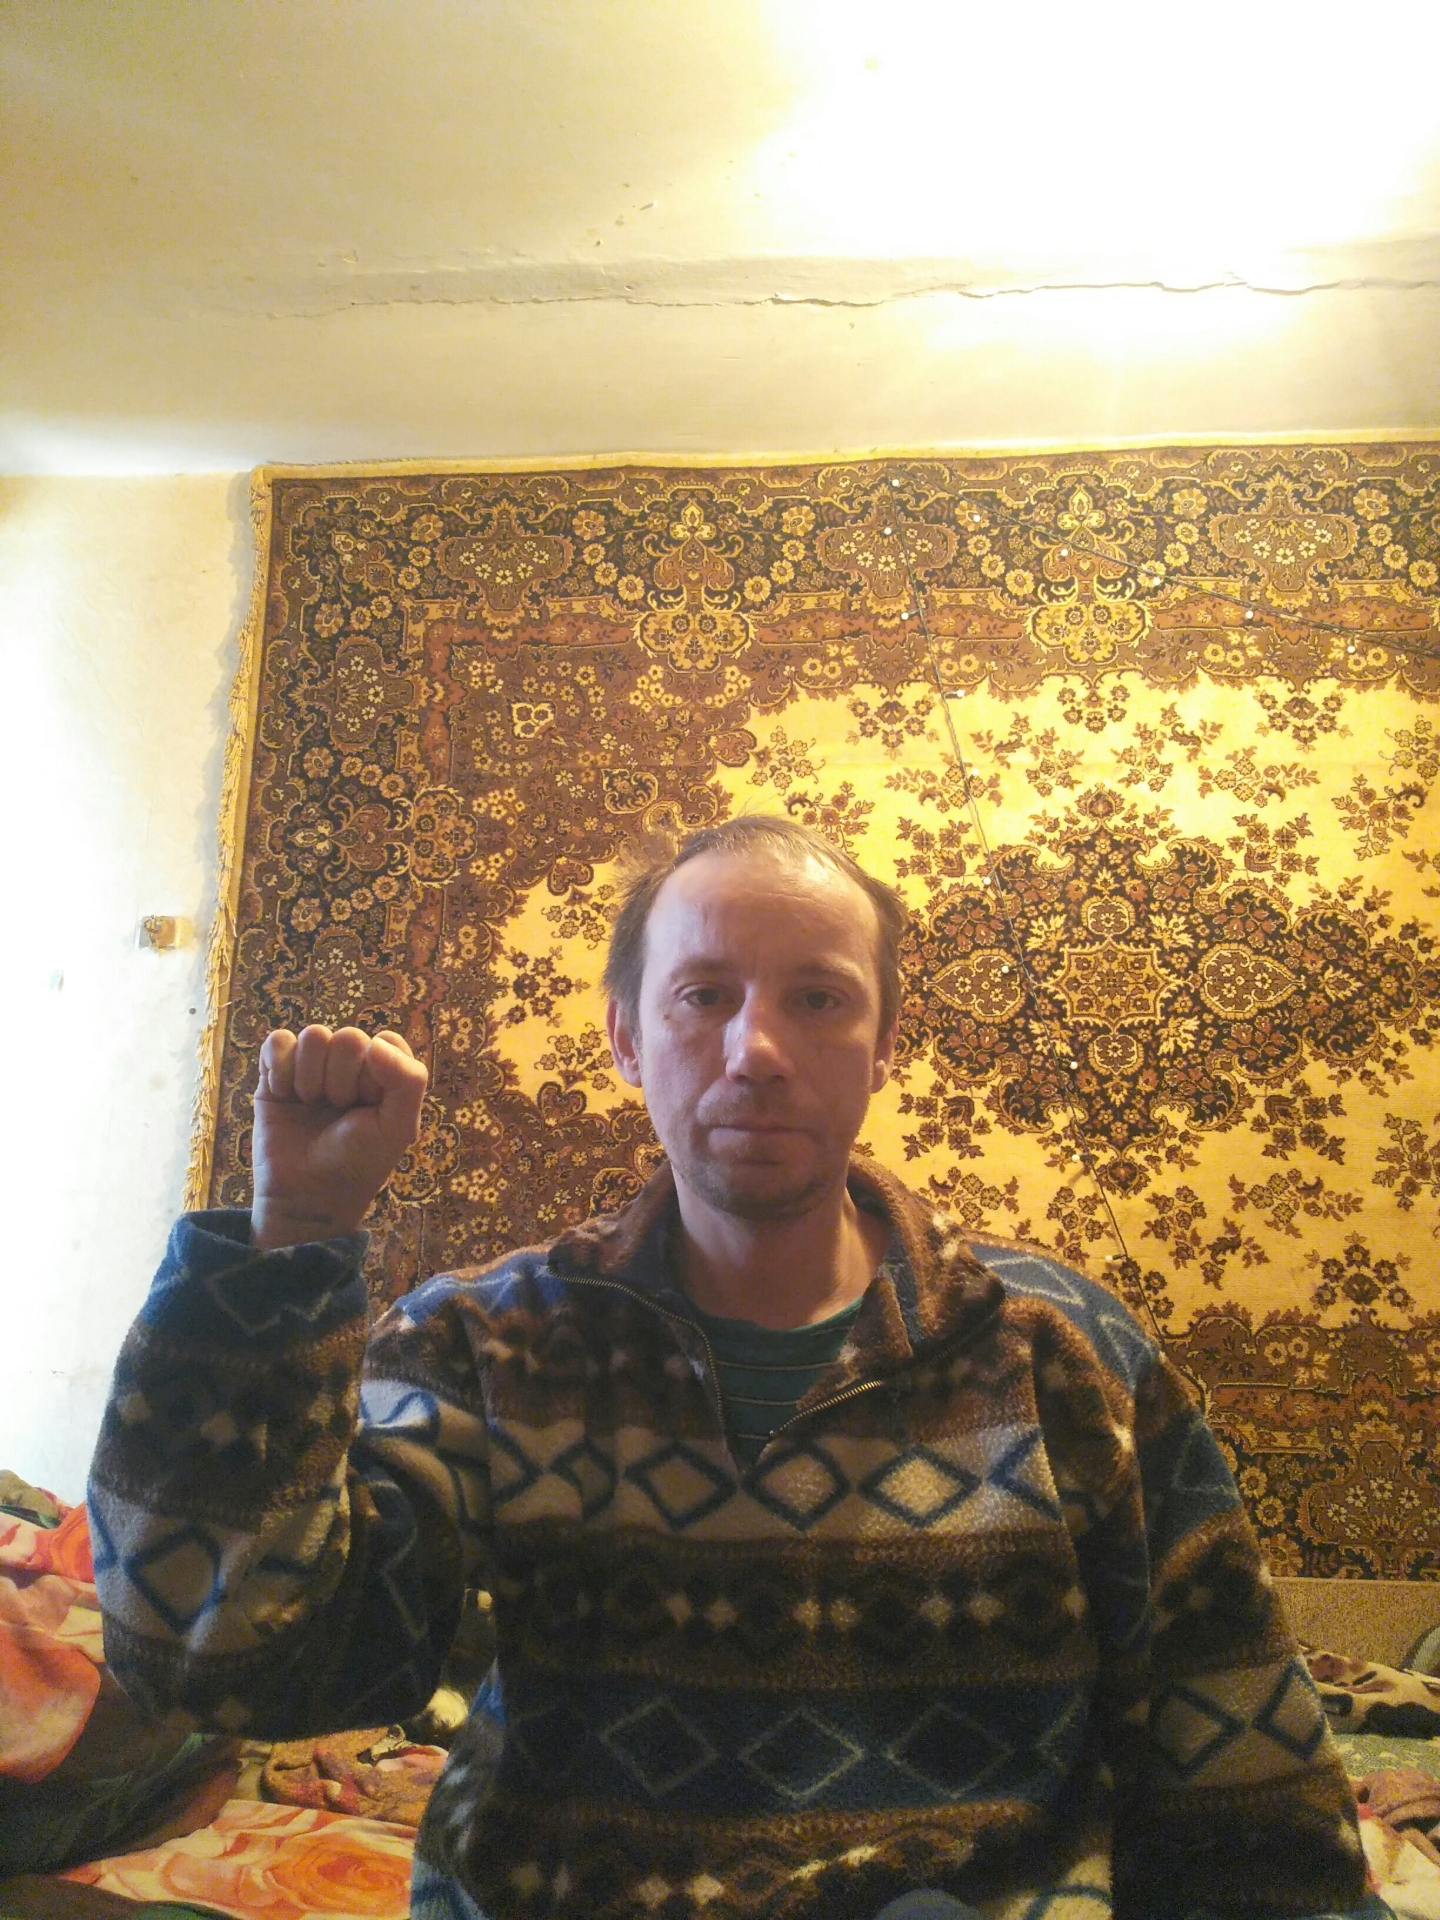
Label: noise